Aerial crown-view tile of a tropical tree (Barro Colorado Island, Panama), acquired 20250512:
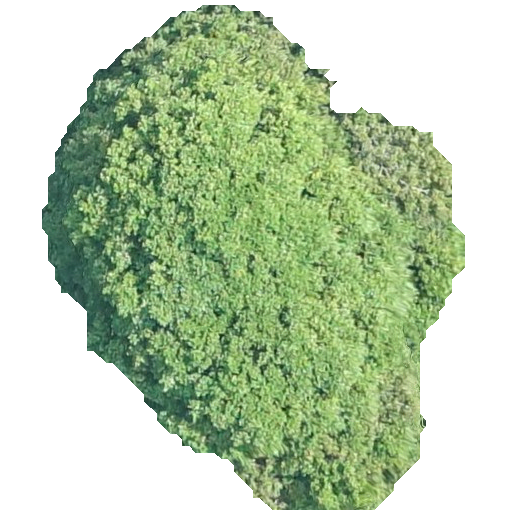
Species: Prioria copaifera
GBIF accepted scientific name: Prioria copaifera
Crown area: 212.192 m²